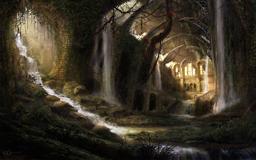
Label: fantasy landscape or architecture